Question: I've been struggling with this now for a little while, and I want to make sure I'm doing this the right way. For reference, I am using AutoLayout with Storyboards, and it's an iOS7-only app.
I have a UITableView with a header-view, and the UI for the HeaderView is hooked up in the storyboard. I've left the header in the storyboard, and it contains a few elements, one of which is a non-scrollable UITextView.
Here is a screenshot of how it basically looks in the storyboard:

I darkened the header-view's background to a darker grey so it stands out.
The UITextView's text can be dynamic, so its height needs to change depending on the size of the text. But the tricky part is that the table's header-view needs to adjust its height as well, depending on this text's size. I've tried a few different things with constraints, but it's not really working correctly (unless I disable AutoLayout and re-size things programatically, which I really would like to avoid).
I want this to be as clean as possible with as little code as necessary, of course. I am not tied to using the table-view header, although it works well with my needs, since I want it and its containing textview to scroll with the actual details below. But that all being said, if there is a more simple approach to accomplishing this (i.e. with a uilabel), I will gladly change the underlying structure.
Any thoughts as to an approach? Not looking for someone to hold my hand through an answer; just looking mainly for some good starting points if possible. Thanks in advance!
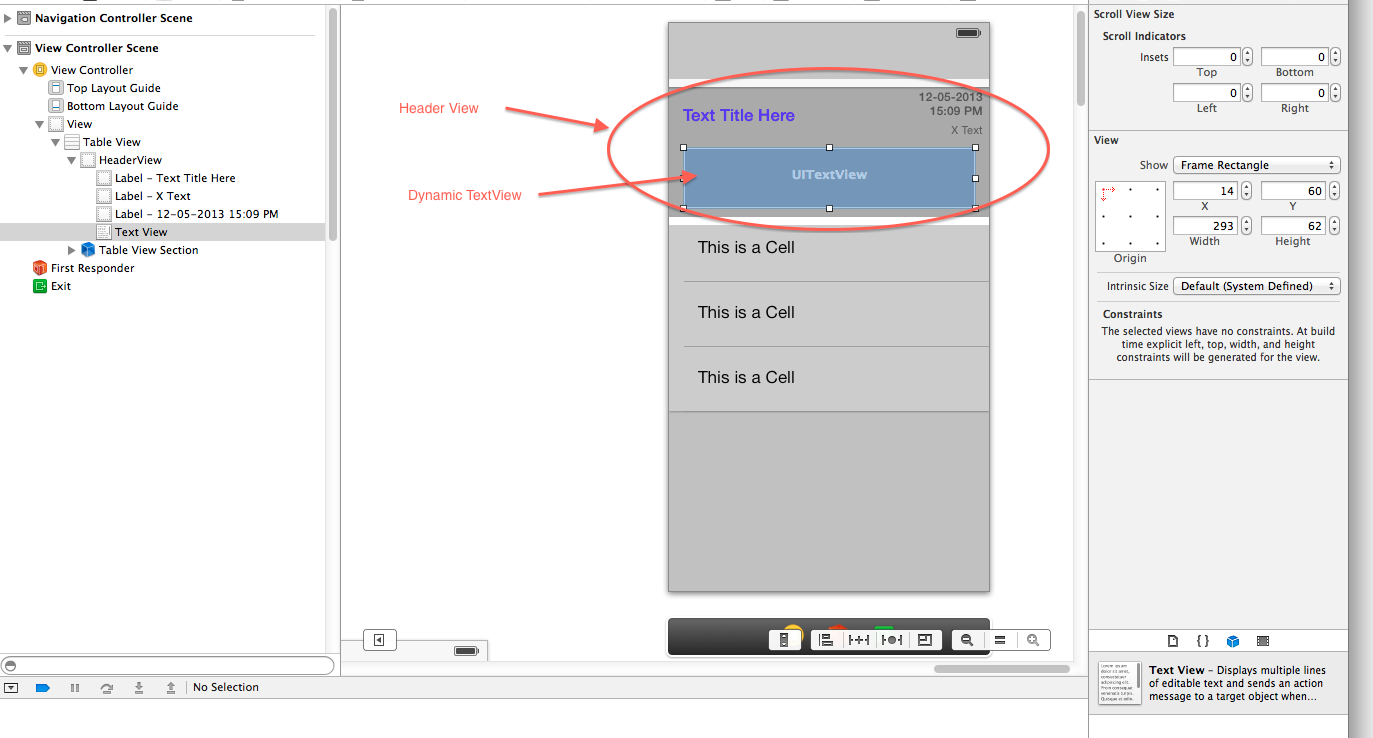
Answer: Some time ago I found new solution, maybe it needs tweaking for animations and is experimental, but, for some range of cases it's fine, so give it a try:
1. Add a headerView to a UITableView.
2. Add a subview to headerView, let's call it wrapper.
3. Make wrapper's height be adjusted with it's subviews (via Auto Layout).
4. When autolayout had finished layout, set headerView's height to wrapper's height. (see -updateTableViewHeaderViewHeight)
5. Re-set headerView. (see -resetTableViewHeaderView)
Here's some code:
'''
- (void)viewDidLayoutSubviews
{
[super viewDidLayoutSubviews];
[self updateTableViewHeaderViewHeight];
}
/**
tableView's tableViewHeaderView contains wrapper view, which height is evaluated
with Auto Layout. Here I use evaluated height and update tableView's
tableViewHeaderView's frame.
New height for tableViewHeaderView is applied not without magic, that's why
I call -resetTableViewHeaderView.
And again, this doesn't work due to some internals of UITableView,
so -resetTableViewHeaderView call is scheduled in the main run loop.
*/
- (void)updateTableViewHeaderViewHeight
{
// get height of the wrapper and apply it to a header
CGRect Frame = self.tableView.tableHeaderView.frame;
Frame.size.height = self.tableHeaderViewWrapper.frame.size.height;
self.tableView.tableHeaderView.frame = Frame;
// this magic applies the above changes
// note, that if you won't schedule this call to the next run loop iteration
// you'll get and error
// so, I guess that's not a clean solution and could be wrapped in @try@catch block
[self performSelector:@selector(resetTableViewHeaderView) withObject:self afterDelay:0];
}
// yeah, guess there's something special in the setter
- (void)resetTableViewHeaderView
{
// whew, this could be animated!
[UIView beginAnimations:@"tableHeaderView" context:nil];
self.tableView.tableHeaderView = self.tableView.tableHeaderView;
[UIView commitAnimations];
}
'''
All this works seamlessly after the initial autolayout pass. Later, if you change wrapper's contents so that it gains different height, it wont work for some reason (guess laying out UILabel requires several autolayout passes or something). I solved this with scheduling setNeedsLayout for the ViewController's view in the next run loop iteration.
I've created sample project for that: <URL>.